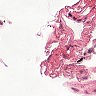
Metastatic tissue present: no